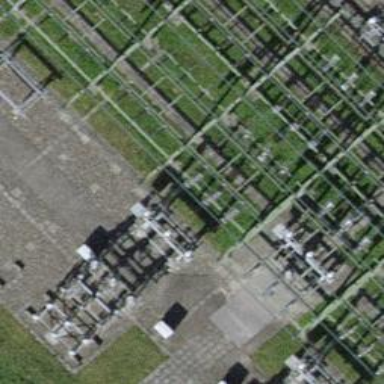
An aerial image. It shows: Power line with 3 cables. The line type is busbar.